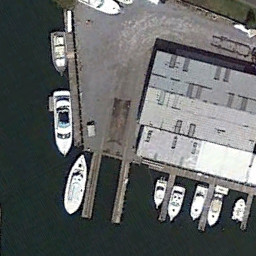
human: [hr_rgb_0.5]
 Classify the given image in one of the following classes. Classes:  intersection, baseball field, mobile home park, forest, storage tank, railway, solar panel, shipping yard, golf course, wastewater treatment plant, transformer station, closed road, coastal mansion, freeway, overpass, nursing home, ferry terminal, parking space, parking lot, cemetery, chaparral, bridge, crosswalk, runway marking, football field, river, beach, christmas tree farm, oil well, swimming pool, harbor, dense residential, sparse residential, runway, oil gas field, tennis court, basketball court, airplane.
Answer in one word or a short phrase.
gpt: ferry terminal